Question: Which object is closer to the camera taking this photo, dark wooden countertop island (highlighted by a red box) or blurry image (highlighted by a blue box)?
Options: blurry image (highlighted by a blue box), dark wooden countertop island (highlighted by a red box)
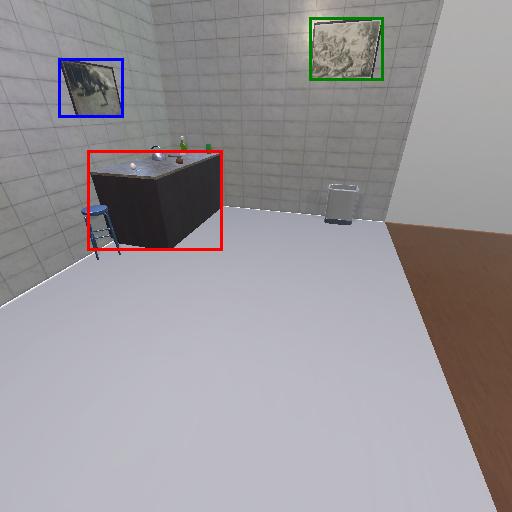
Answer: blurry image (highlighted by a blue box)